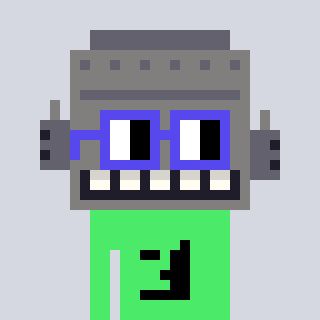
a pixel art character with square blue glasses, a robot-shaped head and a teal-colored body on a cool background